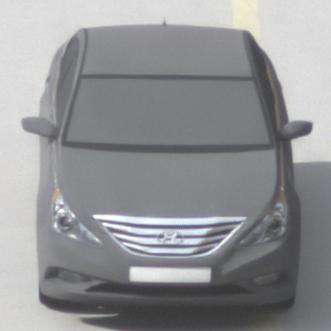
Make: Hyundai
Model: Sonata
Detailed model: Gen. 6 YF
Model produced from: 2009
Model produced until: 2016
Doors: 4
Color: gray
Road condition: dry road
Daytime: morning or afternoon
Contrast: low contrast